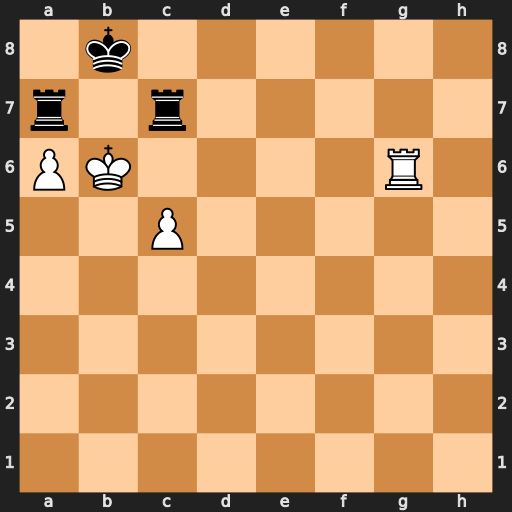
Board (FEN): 1k6/r1r5/PK4R1/2P5/8/8/8/8
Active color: w
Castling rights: -
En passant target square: -
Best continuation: Rg8+ Rc8 Rxc8+ Kxc8 Kxa7